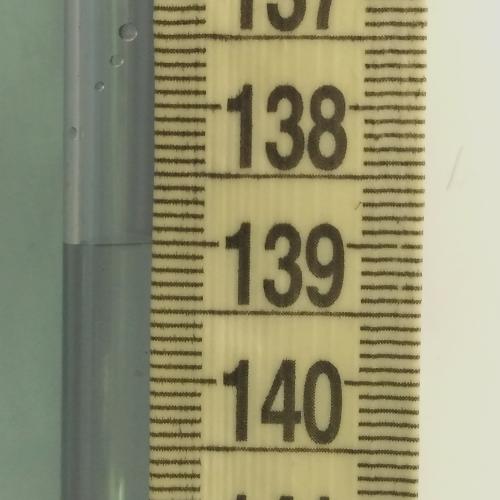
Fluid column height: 139.0 cm